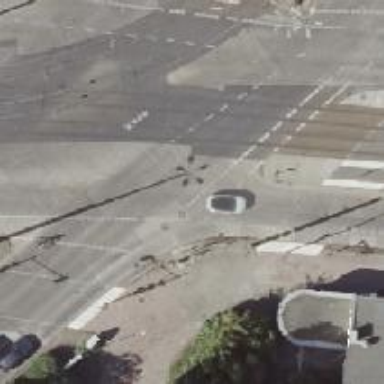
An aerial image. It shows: Tram level crossing on railway.